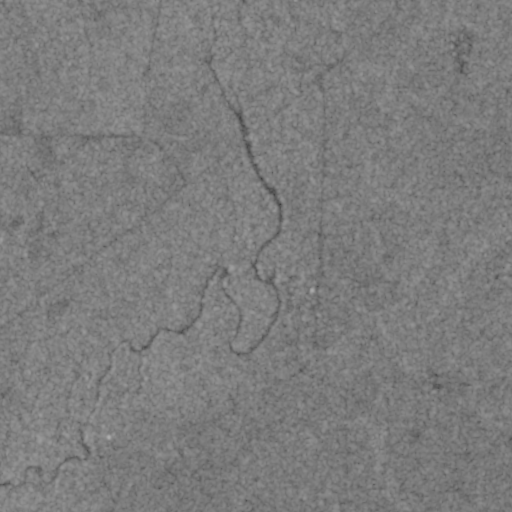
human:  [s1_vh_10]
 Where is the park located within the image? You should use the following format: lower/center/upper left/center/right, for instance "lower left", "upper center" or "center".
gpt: The park is located in the upper center of the image.
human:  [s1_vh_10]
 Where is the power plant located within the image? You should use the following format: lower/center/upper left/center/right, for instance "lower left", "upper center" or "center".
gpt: There is no power plant in the image.

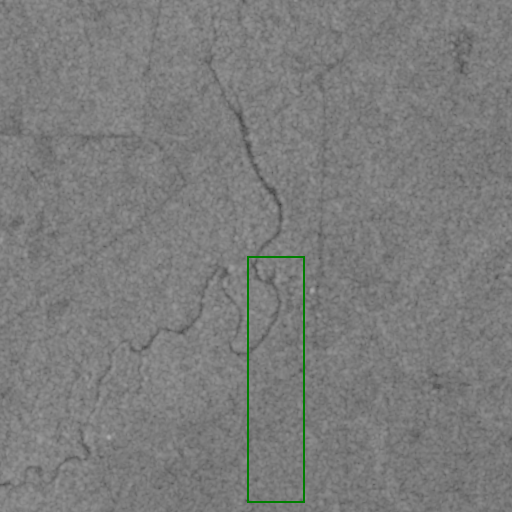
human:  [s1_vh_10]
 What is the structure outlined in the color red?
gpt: There is no red outline.
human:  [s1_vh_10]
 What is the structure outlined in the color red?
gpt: There is no structure outlined in red.